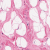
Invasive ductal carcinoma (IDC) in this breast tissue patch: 0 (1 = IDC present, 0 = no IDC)